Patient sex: M
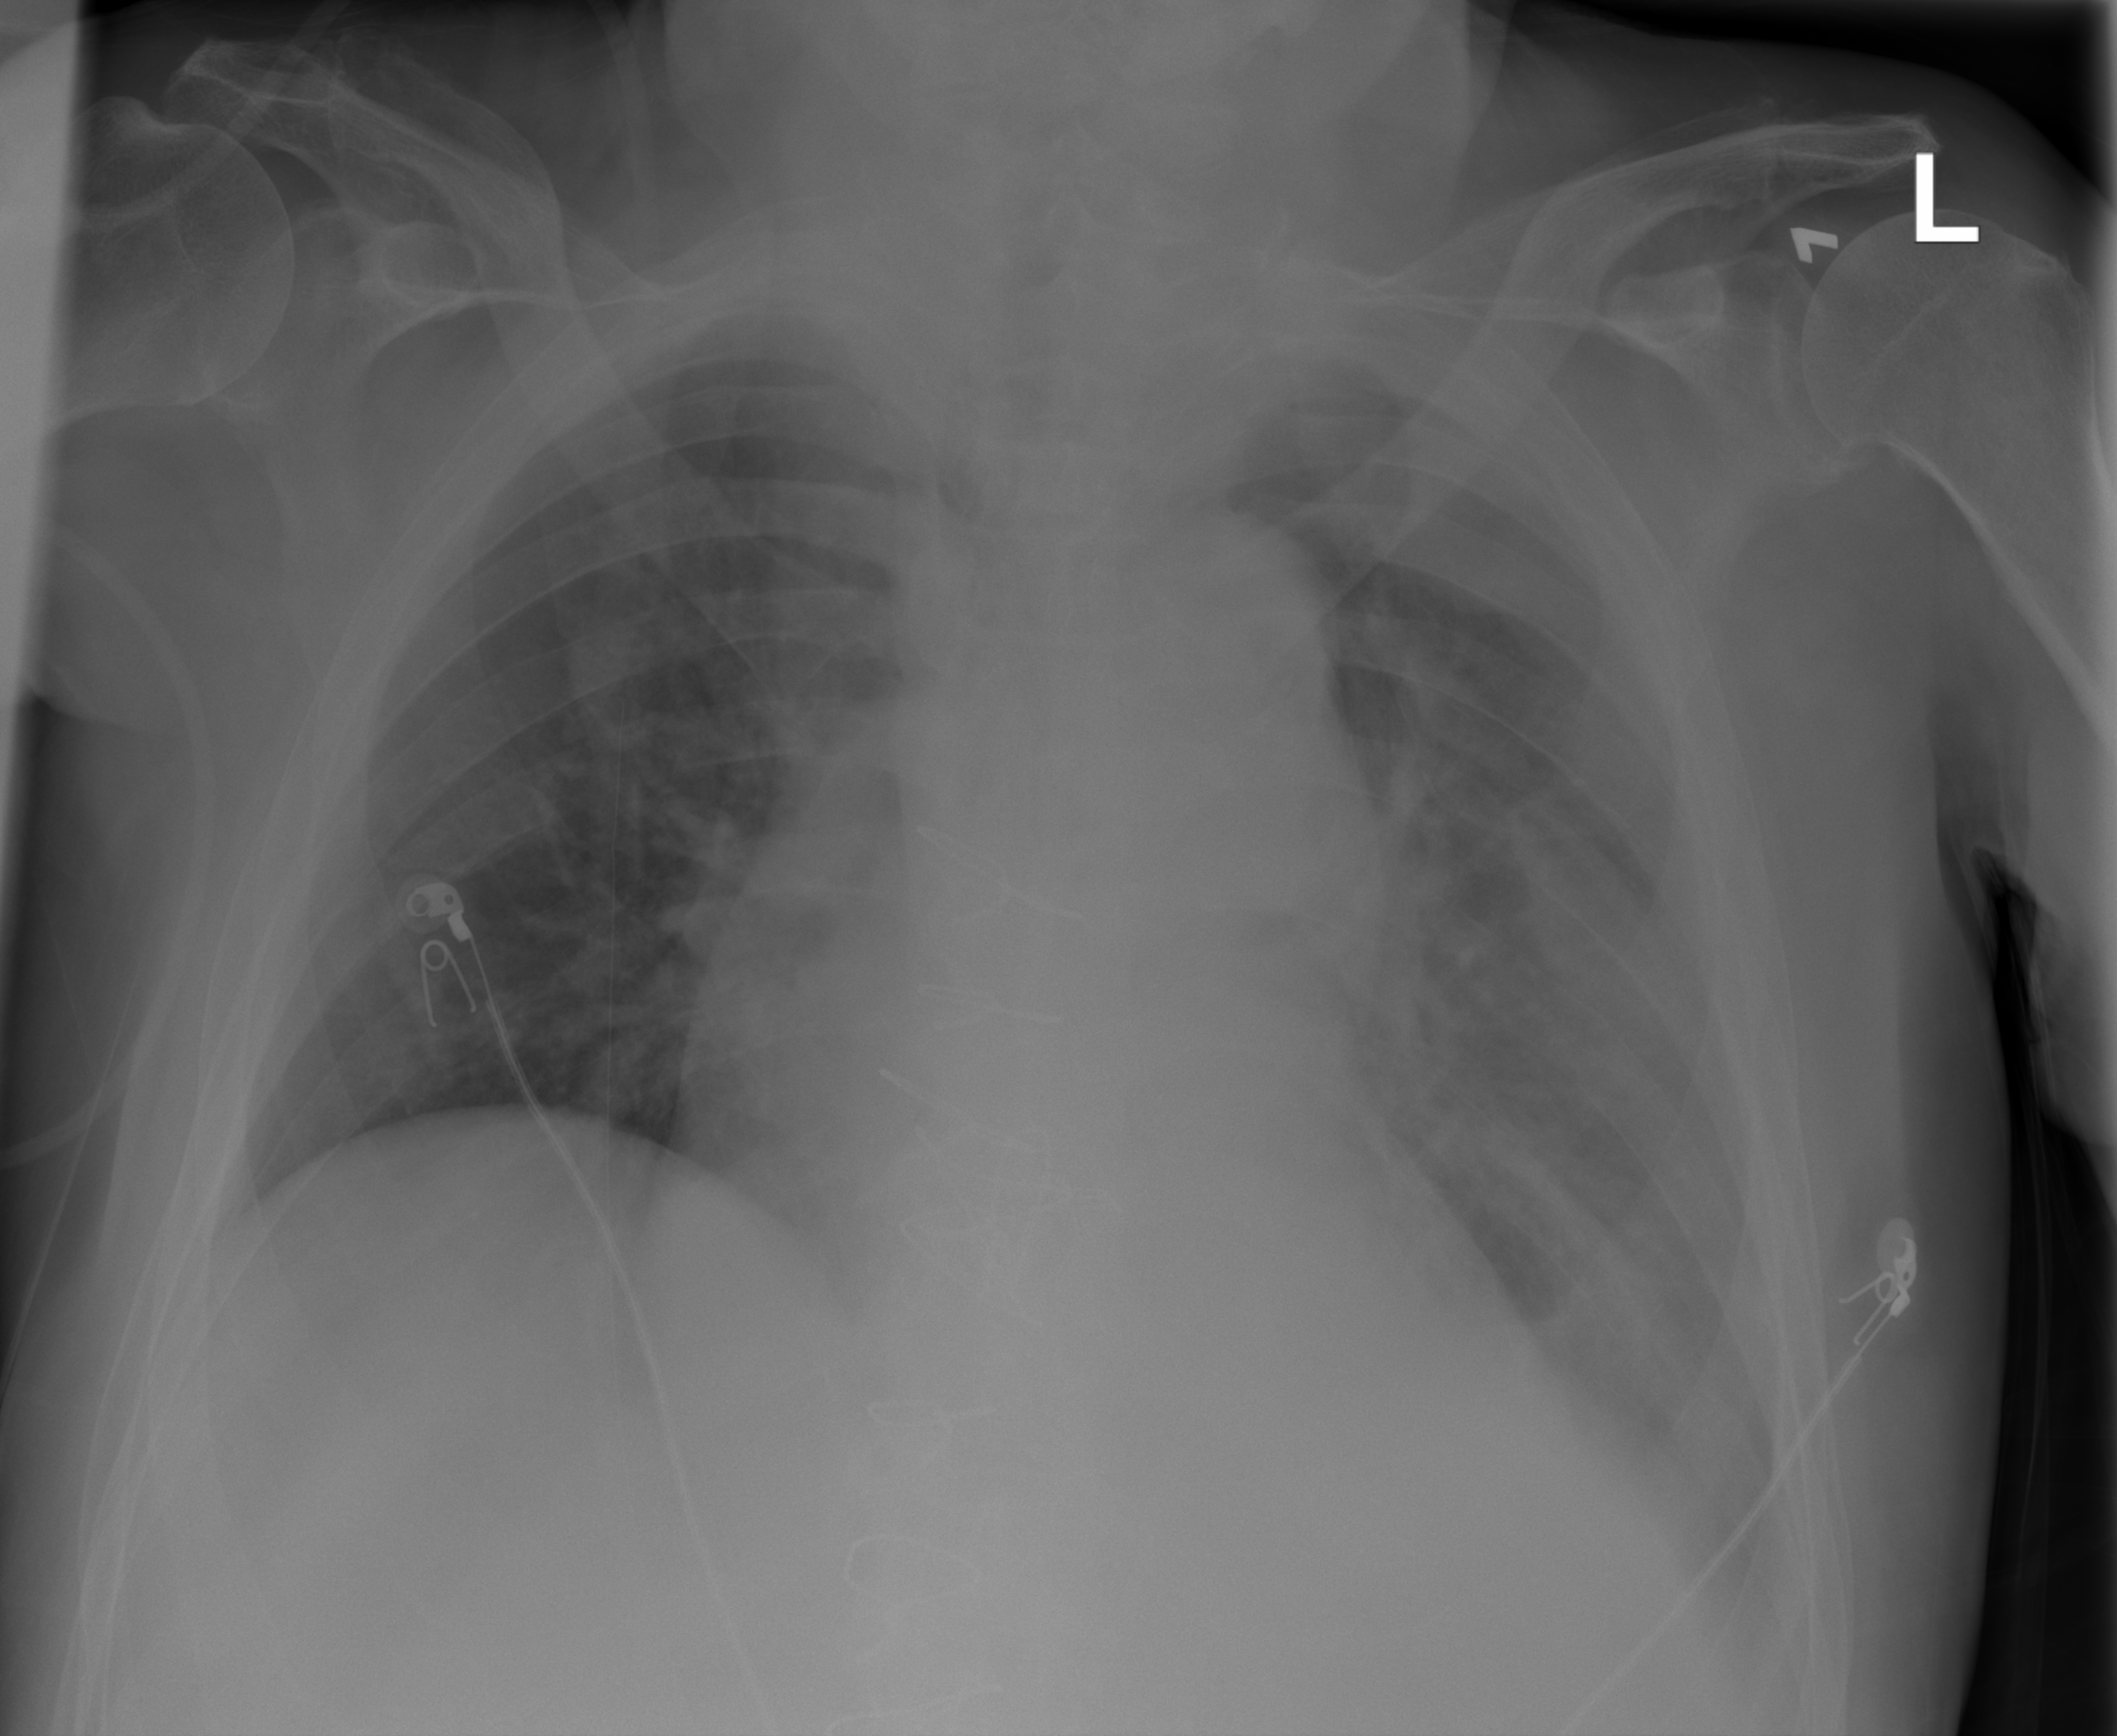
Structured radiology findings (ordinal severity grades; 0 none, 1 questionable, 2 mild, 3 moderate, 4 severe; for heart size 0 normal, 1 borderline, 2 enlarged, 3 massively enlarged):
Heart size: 2
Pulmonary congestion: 0
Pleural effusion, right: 0
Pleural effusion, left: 2
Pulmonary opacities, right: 0
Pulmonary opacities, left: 2
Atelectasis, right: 0
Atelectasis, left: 2